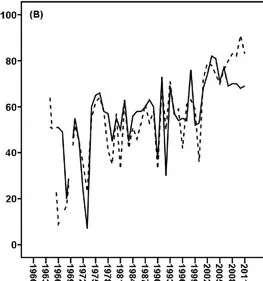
Calving percentage (calves per 100 females). In Paistunturi and Kaldoaivi during the period 1960-2012 (RHA.
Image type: pathology (fish)